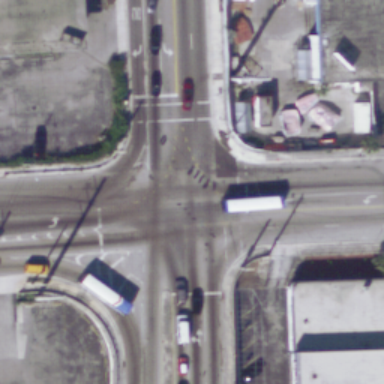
An intersection with many cars on the road .